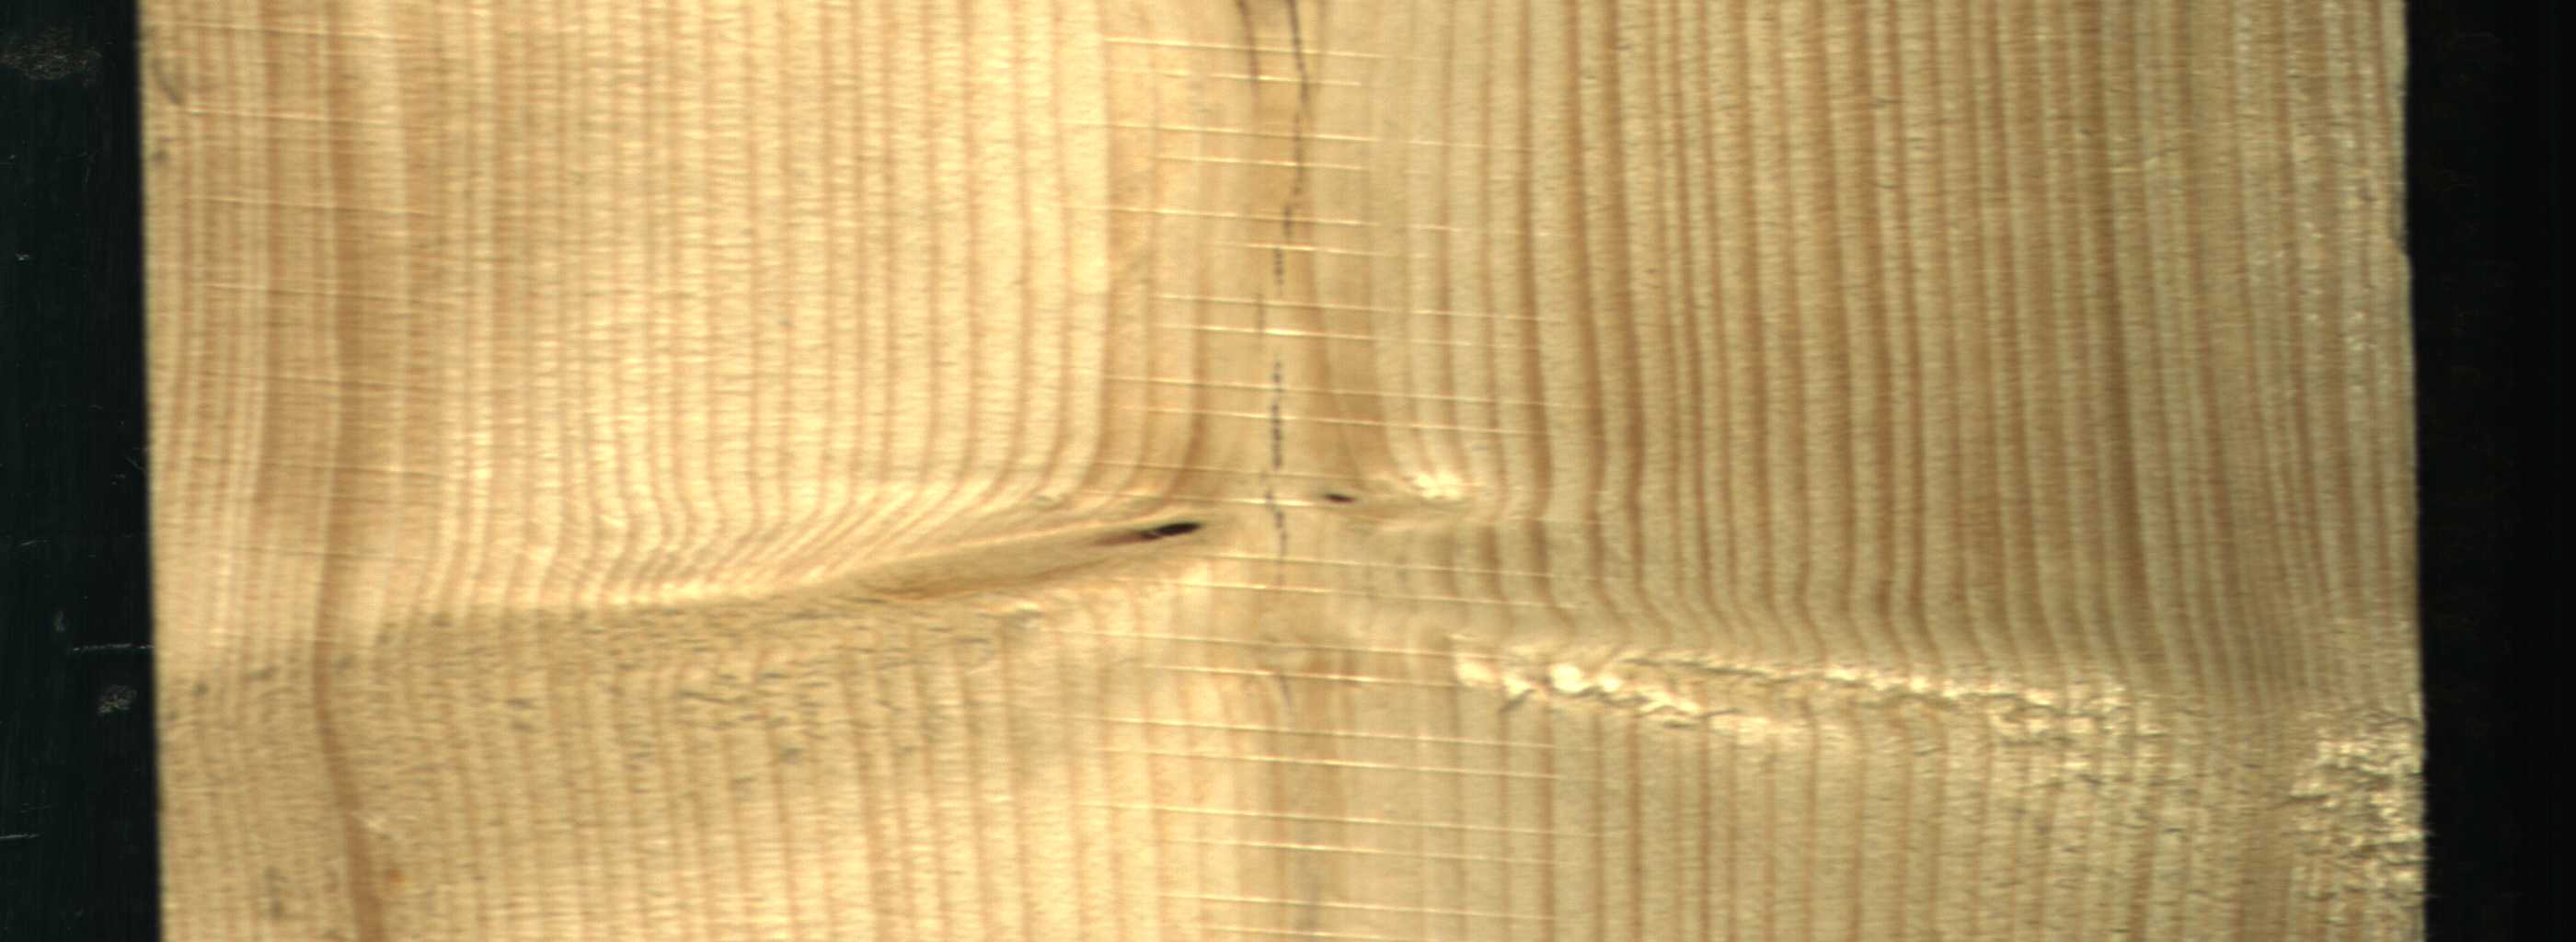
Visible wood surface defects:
Crack
Crack
Dead_Knot